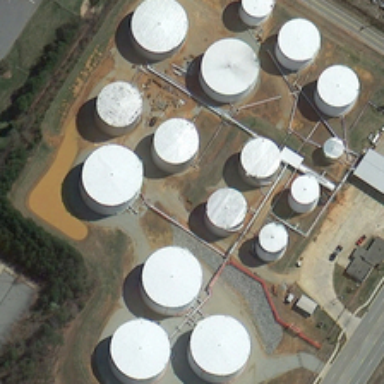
Many white storage tanks are near a road and some green trees .